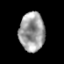
Tissue: prostate
Cell type: T cells
Senescence score: 0.3118
Nuclear area (px): 964
Mean DAPI intensity: 157.088